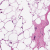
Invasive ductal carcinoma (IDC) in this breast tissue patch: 0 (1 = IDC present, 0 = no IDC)